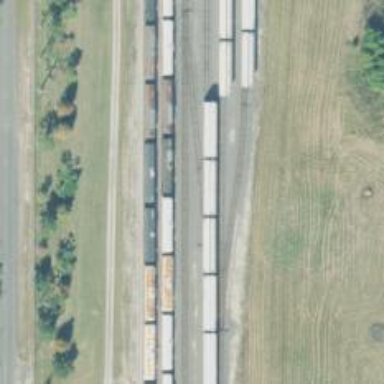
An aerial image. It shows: Rail spur service.